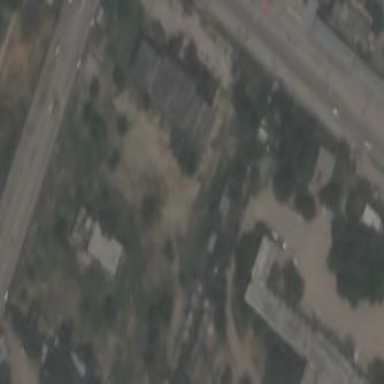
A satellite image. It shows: Government office.